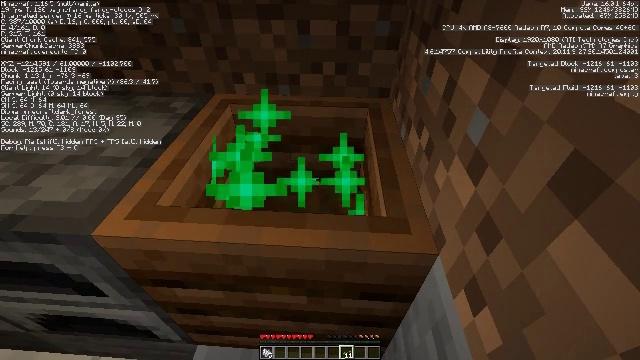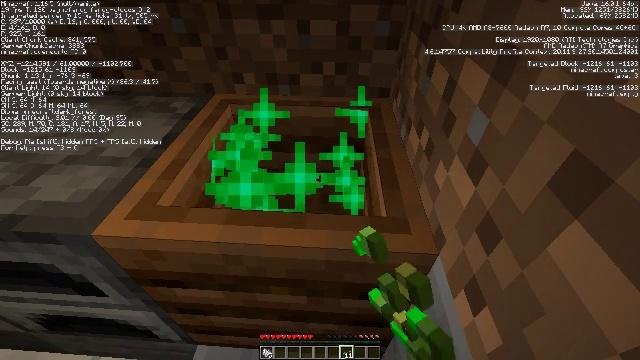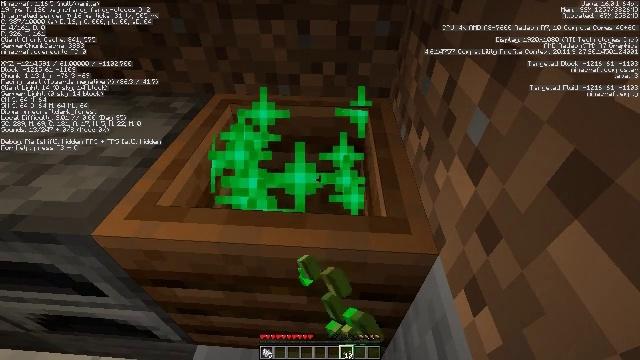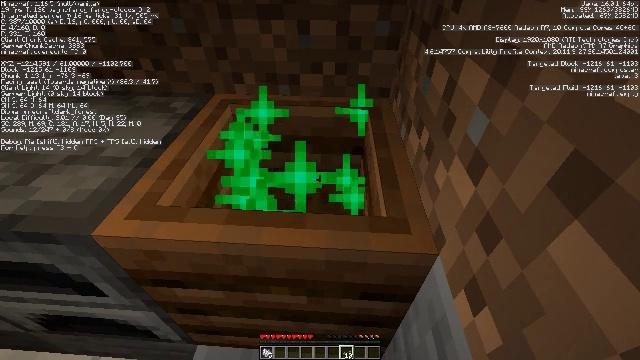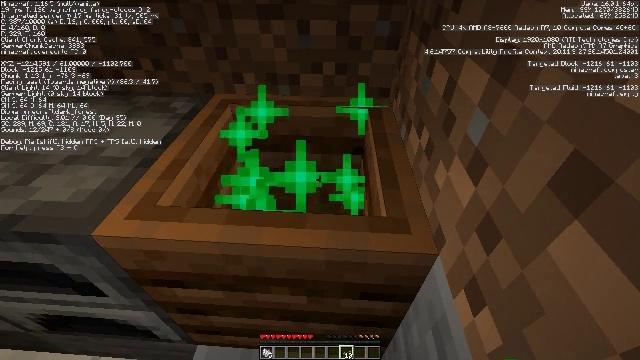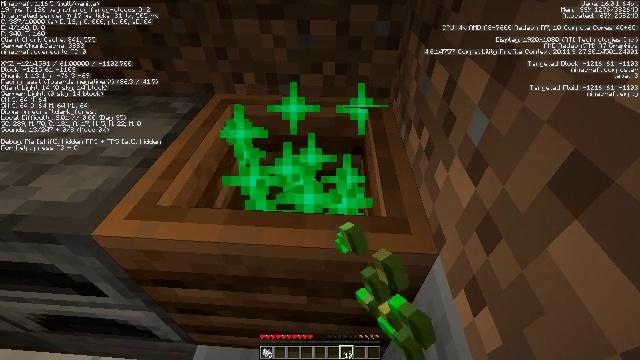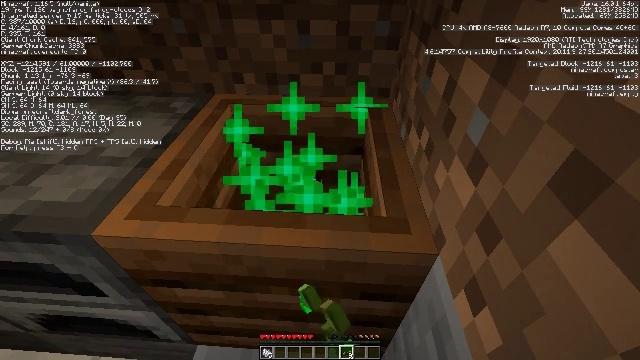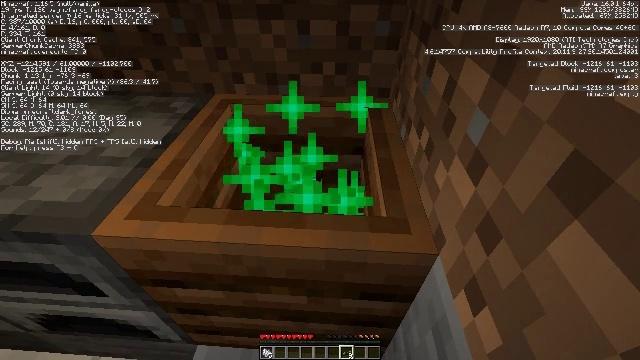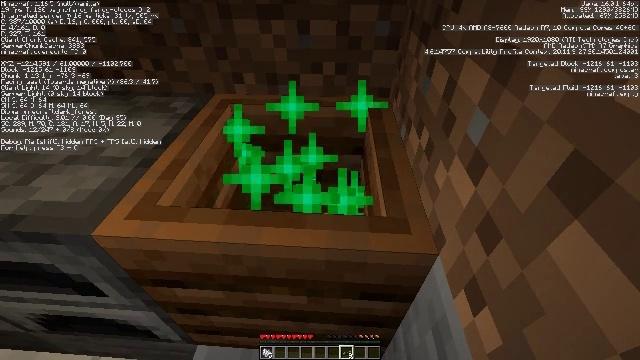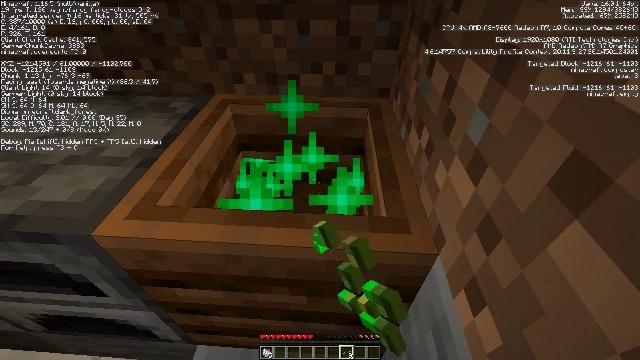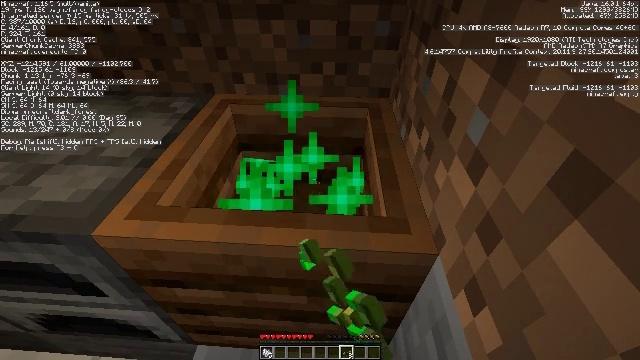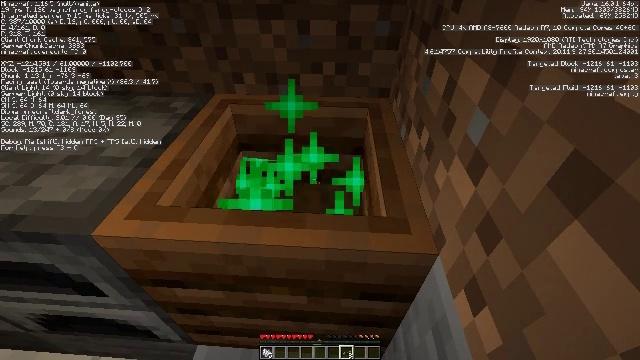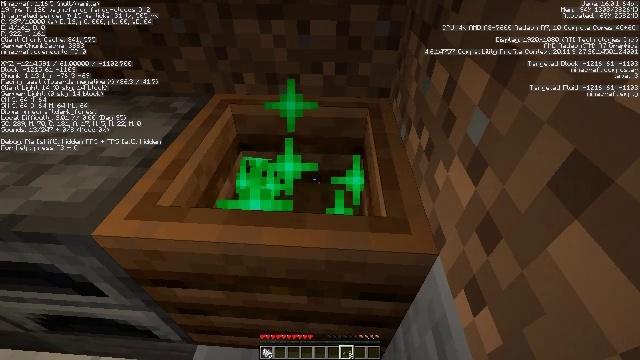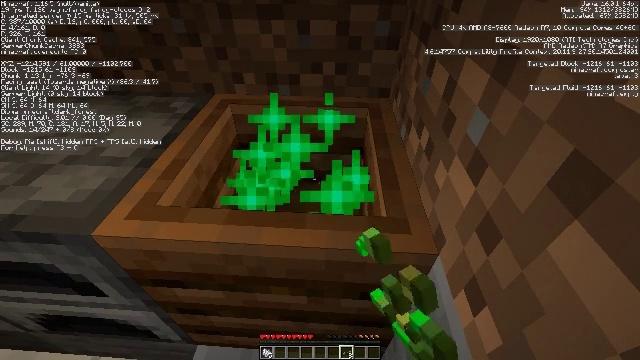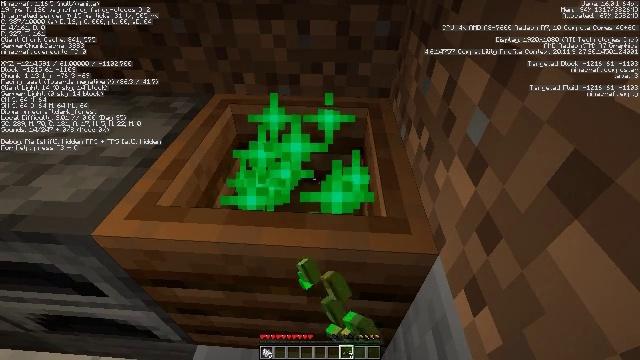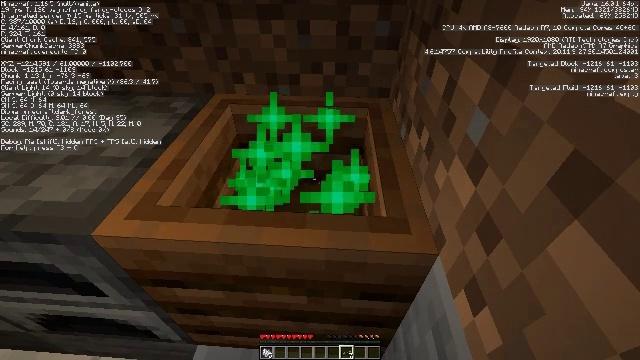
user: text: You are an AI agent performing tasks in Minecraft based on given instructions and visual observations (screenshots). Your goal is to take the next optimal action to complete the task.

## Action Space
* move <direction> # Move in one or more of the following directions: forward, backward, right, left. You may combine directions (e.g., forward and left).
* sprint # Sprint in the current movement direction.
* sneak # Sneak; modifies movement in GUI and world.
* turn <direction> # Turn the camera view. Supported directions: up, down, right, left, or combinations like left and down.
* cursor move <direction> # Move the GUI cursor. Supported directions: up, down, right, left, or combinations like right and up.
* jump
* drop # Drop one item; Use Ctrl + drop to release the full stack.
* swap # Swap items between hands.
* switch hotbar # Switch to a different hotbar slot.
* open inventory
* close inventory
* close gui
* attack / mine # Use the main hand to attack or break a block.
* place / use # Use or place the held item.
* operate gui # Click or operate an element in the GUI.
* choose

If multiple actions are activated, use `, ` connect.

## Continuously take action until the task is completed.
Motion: motion action
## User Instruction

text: Prepare dried kelp by cooking kelp.
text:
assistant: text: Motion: use / place
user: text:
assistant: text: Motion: use / place
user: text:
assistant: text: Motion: no_op
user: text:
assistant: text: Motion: use / place
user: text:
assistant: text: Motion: use / place
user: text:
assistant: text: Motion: use / place
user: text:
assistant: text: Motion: use / place
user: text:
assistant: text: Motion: use / place
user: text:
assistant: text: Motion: use / place
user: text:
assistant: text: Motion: use / place
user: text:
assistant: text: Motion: no_op
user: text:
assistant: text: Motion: use / place
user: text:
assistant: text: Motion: use / place
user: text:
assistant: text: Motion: use / place
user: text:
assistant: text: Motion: no_op
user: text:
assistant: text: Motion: no_op
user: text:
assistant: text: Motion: no_op
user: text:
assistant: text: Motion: no_op
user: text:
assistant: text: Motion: use / place
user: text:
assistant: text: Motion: use / place
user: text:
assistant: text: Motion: use / place
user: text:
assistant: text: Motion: no_op
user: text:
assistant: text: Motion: use / place
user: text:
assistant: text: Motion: use / place
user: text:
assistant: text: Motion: use / place
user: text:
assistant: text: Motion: no_op
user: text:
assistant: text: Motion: use / place
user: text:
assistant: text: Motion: use / place
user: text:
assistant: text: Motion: use / place
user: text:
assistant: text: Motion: use / place